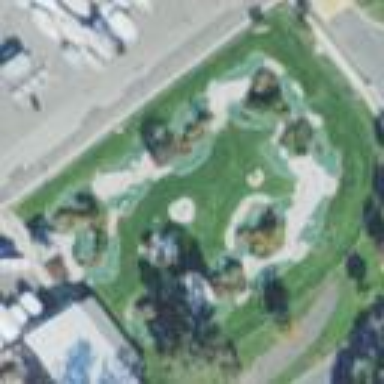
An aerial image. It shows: Miniature golf course.